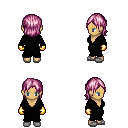
a pixel art fantasy rpg character, female body template, human, tanned skin, gray robe, white pants, pink long bangs hairstyle, gold gloves, white slippers, four views (front, back, left, right), 2x2 character sprite sheet, small pixel art, hard edges, no anti-aliasing